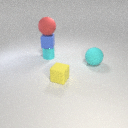
large red rubber sphere above small blue rubber cube